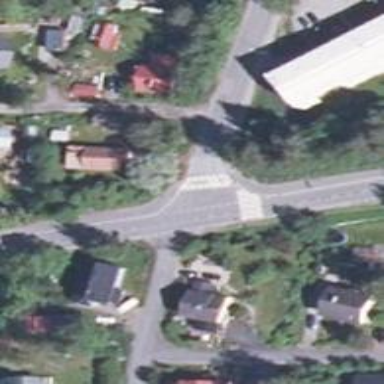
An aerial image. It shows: Asphalt footway with lane configuration.